Interaction volume radius: 10 \u00c5
Interaction volume height: 15 \u00c5
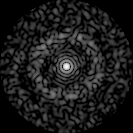
Disorder parameter: 0.8357